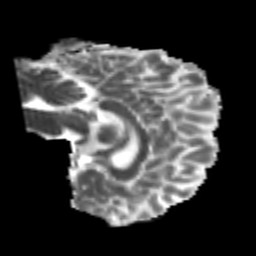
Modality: MD
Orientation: sagittal
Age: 25
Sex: female
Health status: healthy
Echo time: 0.074 s